Interaction volume radius: 5 \u00c5
Interaction volume height: 15 \u00c5
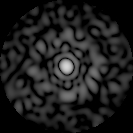
Disorder parameter: 0.8311